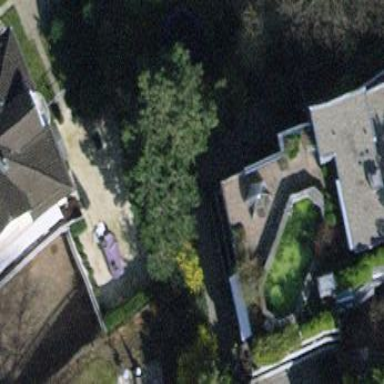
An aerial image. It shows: Balcony as part of building.